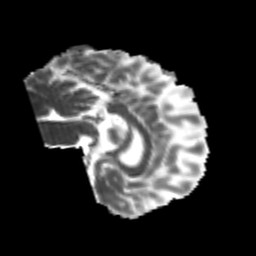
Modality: MD
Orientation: sagittal
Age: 22
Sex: female
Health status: healthy
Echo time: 0.074 s